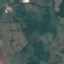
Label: Pasture